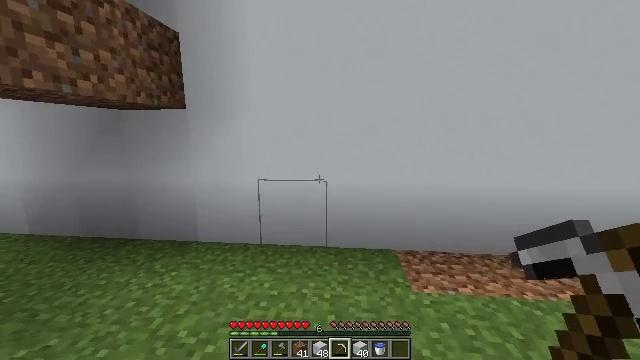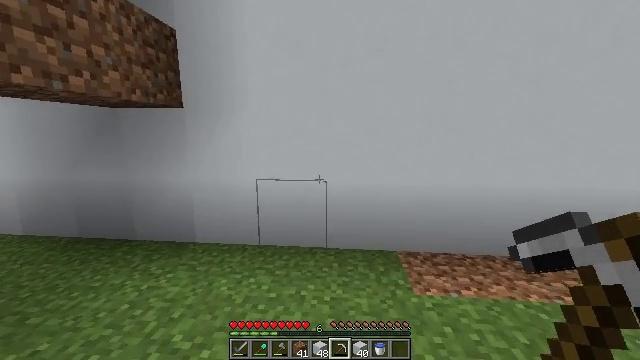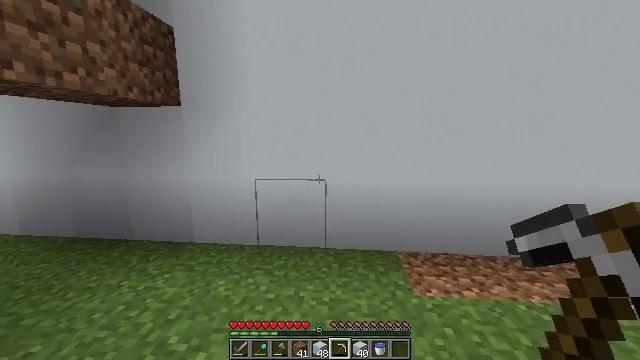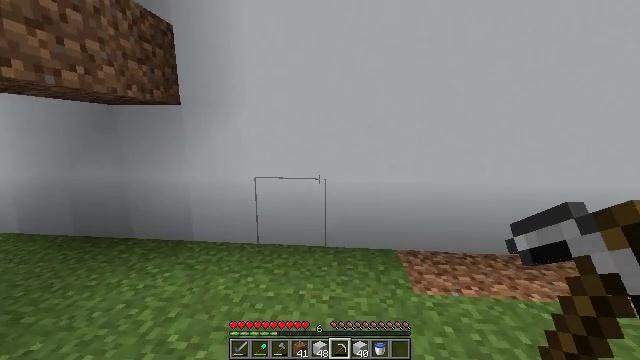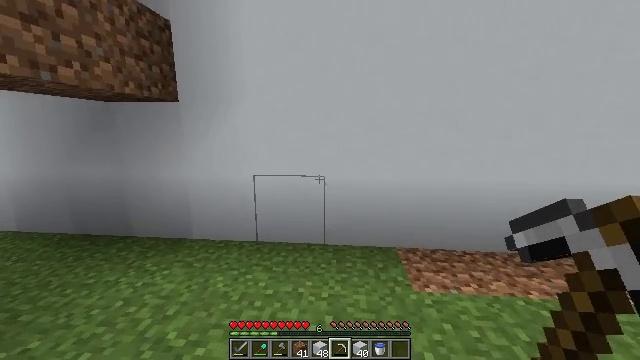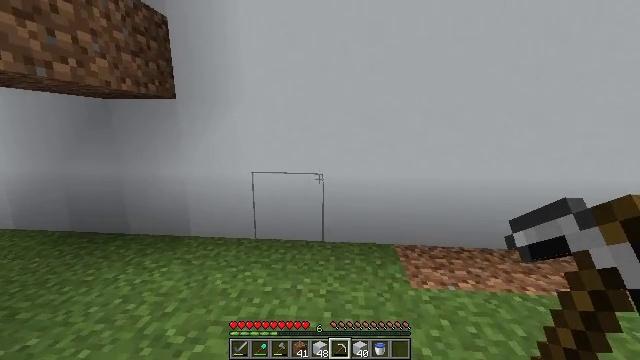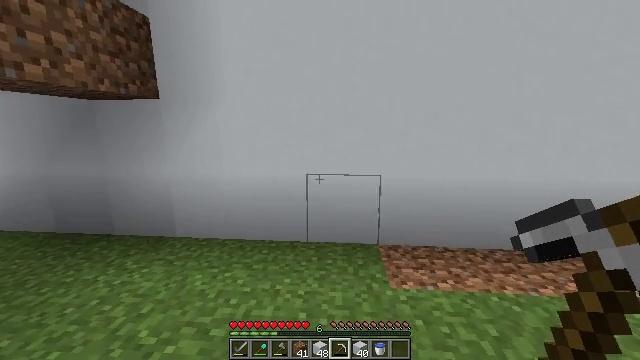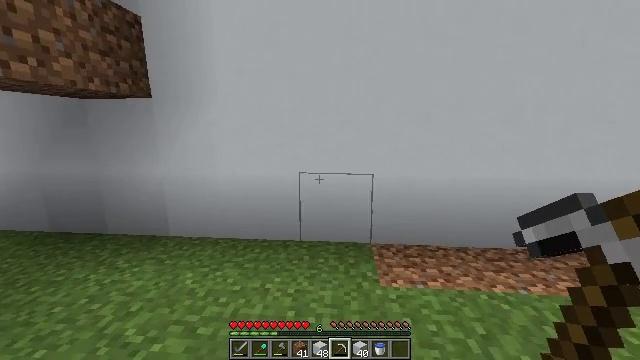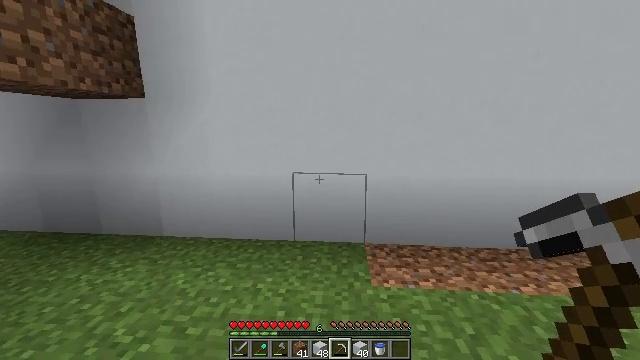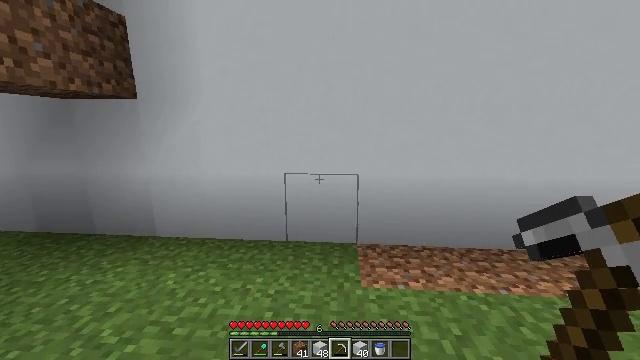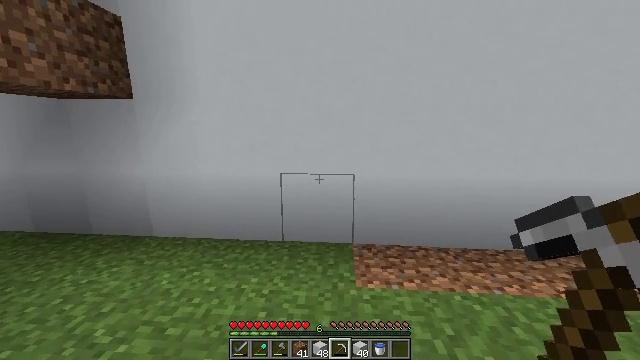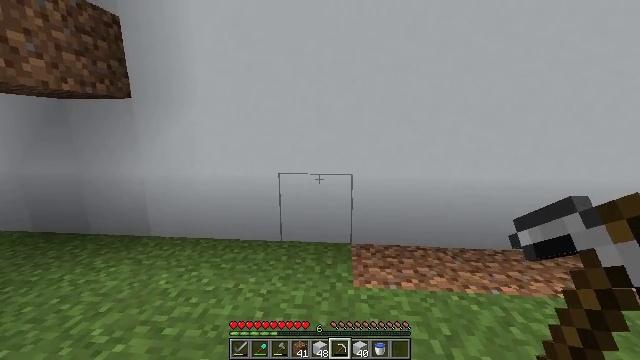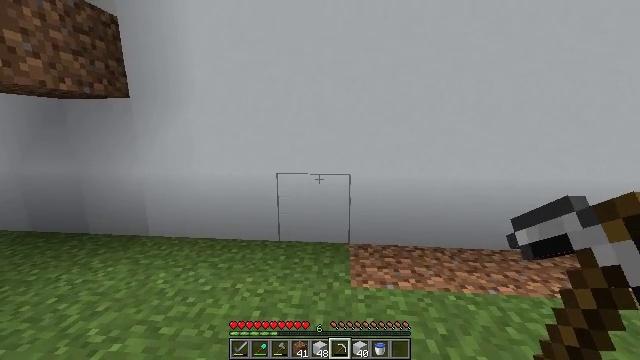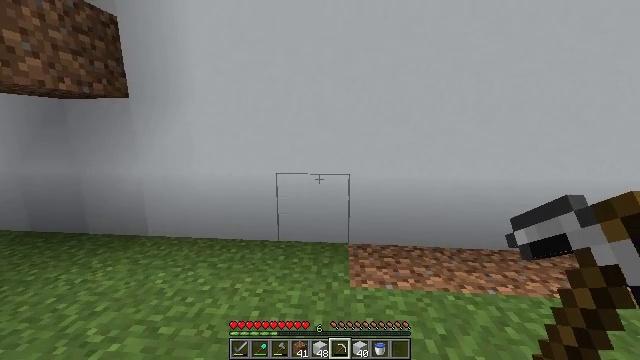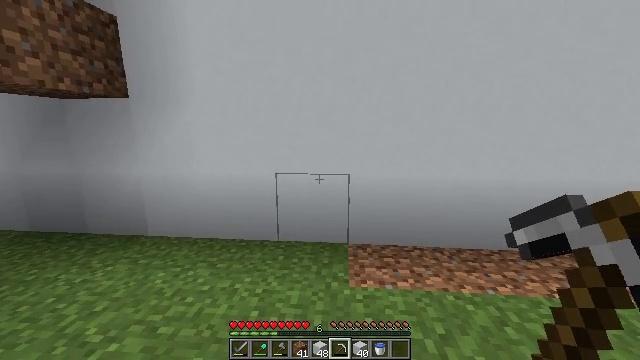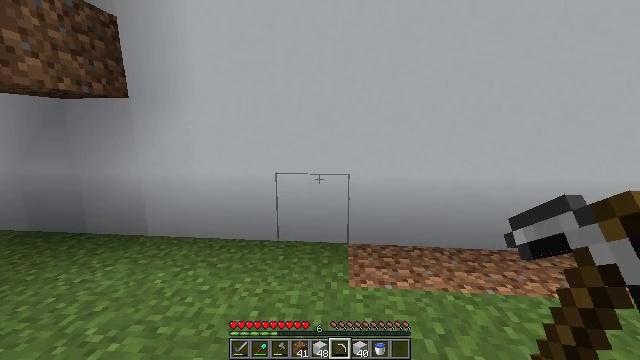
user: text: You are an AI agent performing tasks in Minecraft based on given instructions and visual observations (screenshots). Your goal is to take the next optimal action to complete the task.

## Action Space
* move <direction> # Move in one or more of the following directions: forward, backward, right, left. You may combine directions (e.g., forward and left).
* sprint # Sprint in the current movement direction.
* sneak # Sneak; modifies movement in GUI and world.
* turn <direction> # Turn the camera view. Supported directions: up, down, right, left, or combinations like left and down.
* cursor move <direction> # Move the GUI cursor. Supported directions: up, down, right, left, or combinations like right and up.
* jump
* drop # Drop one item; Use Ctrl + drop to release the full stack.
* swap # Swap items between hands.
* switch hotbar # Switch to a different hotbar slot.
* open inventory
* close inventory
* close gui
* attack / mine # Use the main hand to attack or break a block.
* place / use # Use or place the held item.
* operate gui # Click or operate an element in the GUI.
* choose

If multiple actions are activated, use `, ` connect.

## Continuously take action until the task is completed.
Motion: motion action
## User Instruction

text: Use tools to mine the white concrete.
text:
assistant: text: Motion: no_op
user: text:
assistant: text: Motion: no_op
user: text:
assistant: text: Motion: no_op
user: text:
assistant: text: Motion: no_op
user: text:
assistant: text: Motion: move right
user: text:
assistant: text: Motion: move right
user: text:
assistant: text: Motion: move right
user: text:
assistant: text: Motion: no_op
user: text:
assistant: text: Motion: no_op
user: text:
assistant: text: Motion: no_op
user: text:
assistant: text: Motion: no_op
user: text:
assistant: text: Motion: no_op
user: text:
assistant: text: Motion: no_op
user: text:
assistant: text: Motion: no_op
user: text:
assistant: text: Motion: no_op
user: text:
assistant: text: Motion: no_op
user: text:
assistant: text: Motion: no_op
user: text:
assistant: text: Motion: no_op
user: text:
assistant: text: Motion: no_op
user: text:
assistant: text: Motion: no_op
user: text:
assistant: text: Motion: no_op
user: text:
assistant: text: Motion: no_op
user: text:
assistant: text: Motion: no_op
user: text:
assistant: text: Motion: no_op
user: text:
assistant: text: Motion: no_op
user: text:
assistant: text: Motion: no_op
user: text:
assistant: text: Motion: no_op
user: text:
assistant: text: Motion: no_op
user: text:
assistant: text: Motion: attack / mine
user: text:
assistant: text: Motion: attack / mine